Question: >
<URL>
I cleaned my project and changed my project files name.I am getting "R cannot be resolved to a variable".When i clean the project nothing happens and my /gen/ folder is still empty.I was trying to show u guys an image of the situation but unfortunately i cant due to my low reputation. I hope this can be helpful.
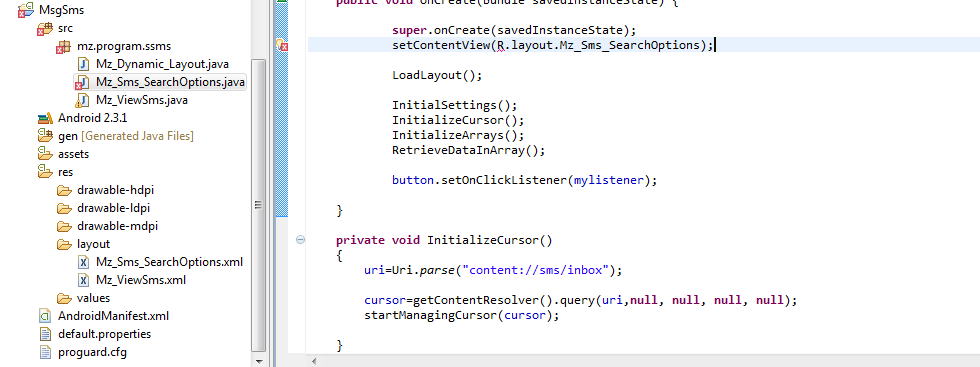
Answer: Typically if the R .* can not be generate means that you have some issue into the res/ folder. Check for errors in res/ folder.
> Invalid file name: must contain only [a-z0-9_.]
all the res/* filename should be named with lowercase character, underscore and number between 0 and 9